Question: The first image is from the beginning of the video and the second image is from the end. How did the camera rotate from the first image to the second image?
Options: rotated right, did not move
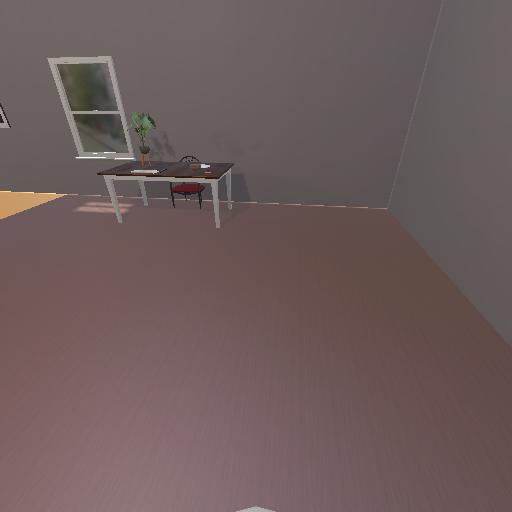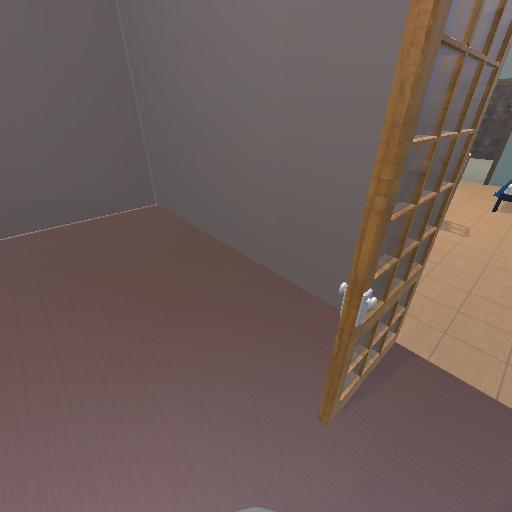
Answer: rotated right